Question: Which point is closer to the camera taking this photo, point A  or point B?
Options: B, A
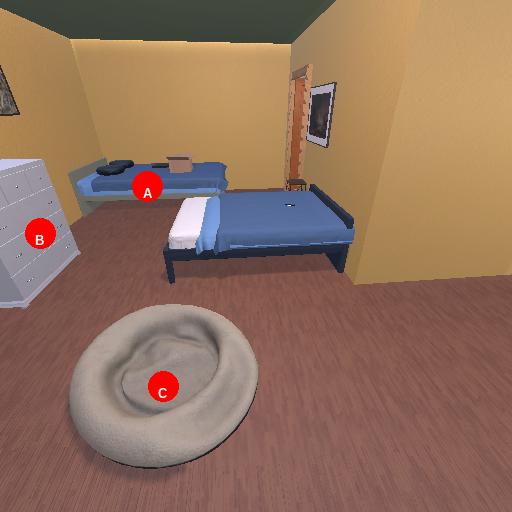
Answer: B